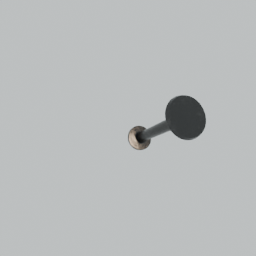
Label: lighting